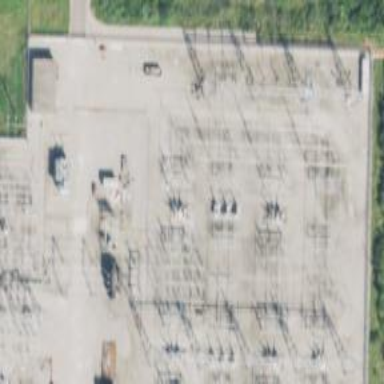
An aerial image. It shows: Switch for power supply.